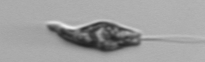
Label: Euglena